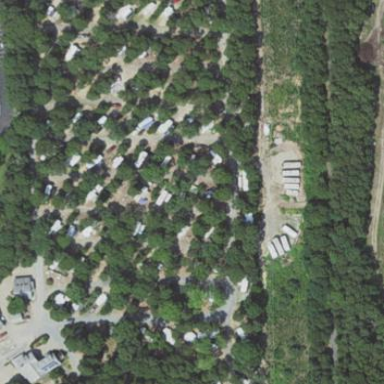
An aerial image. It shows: Caravan site for tourism.